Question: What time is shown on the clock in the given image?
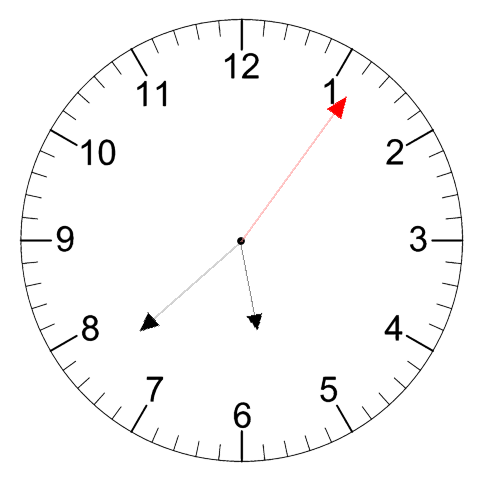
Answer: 05:38:06